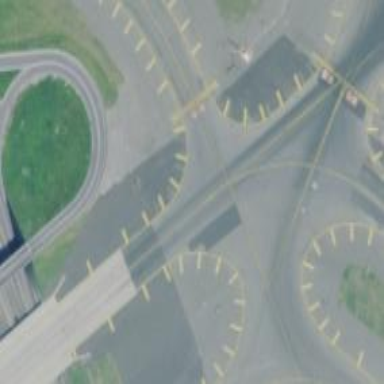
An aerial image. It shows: View of taxiway at the airport.